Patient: sex M, age 60
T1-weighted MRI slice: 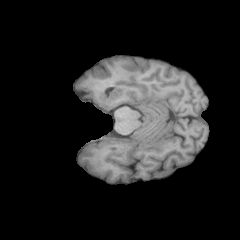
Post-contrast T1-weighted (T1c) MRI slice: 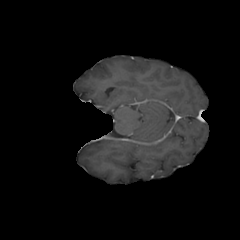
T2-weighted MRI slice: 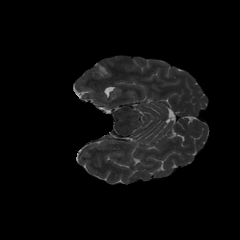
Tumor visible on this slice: no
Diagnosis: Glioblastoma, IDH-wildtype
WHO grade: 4